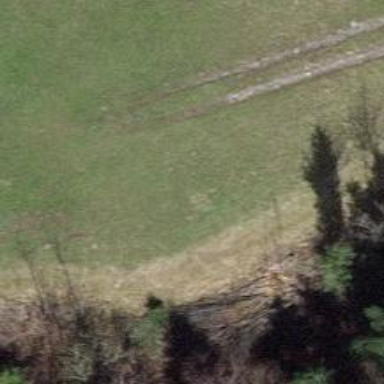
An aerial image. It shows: Grass path.